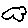
Label: cloud